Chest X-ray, AP view. Patient: 81 years old, sex M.
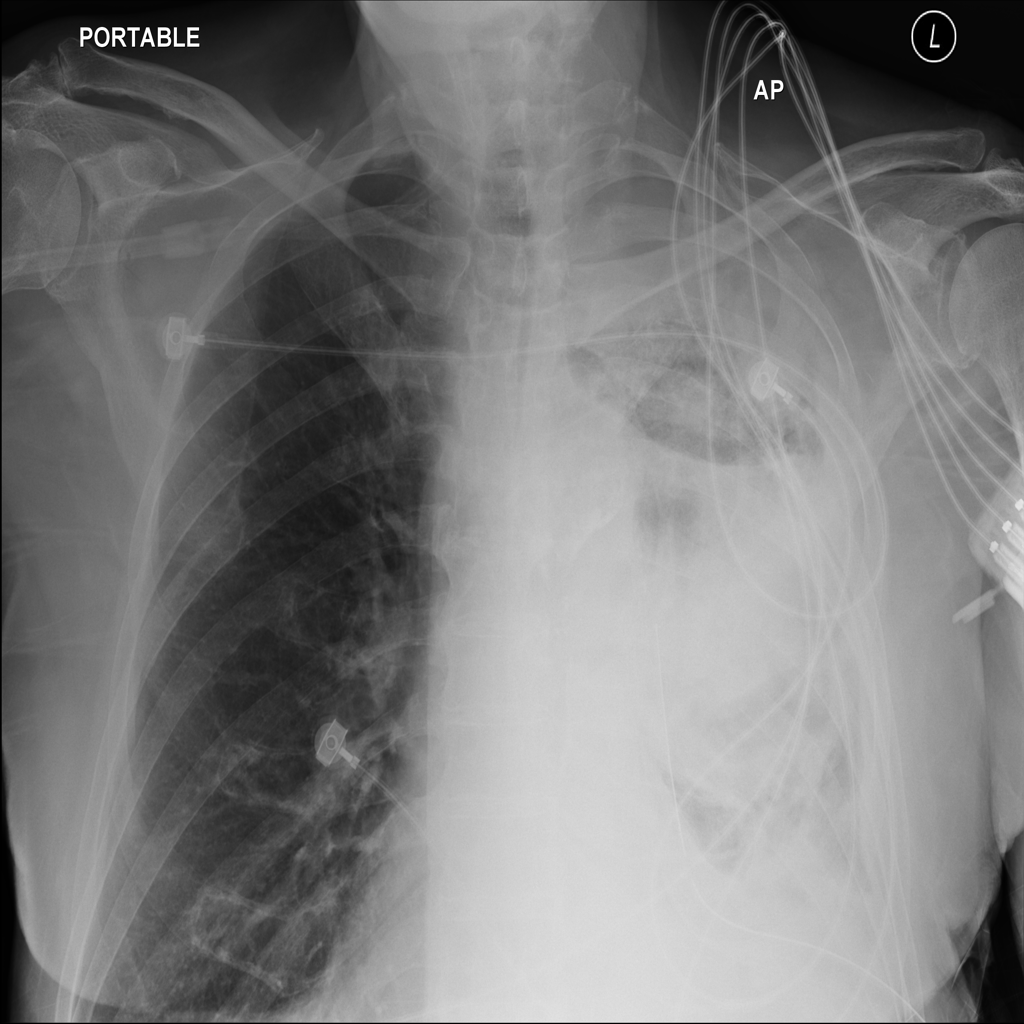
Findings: Effusion